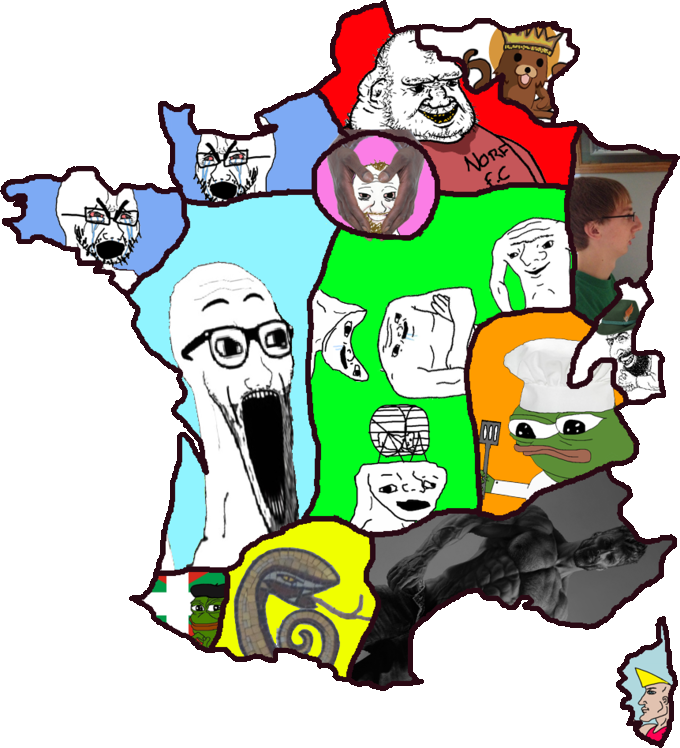
Label: 5_Wojak_with_Background